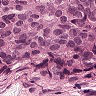
Metastatic tissue present: yes